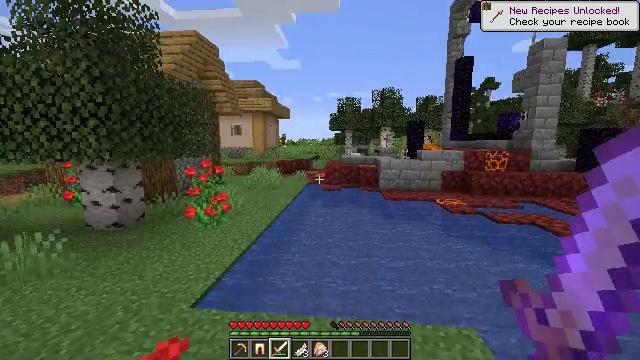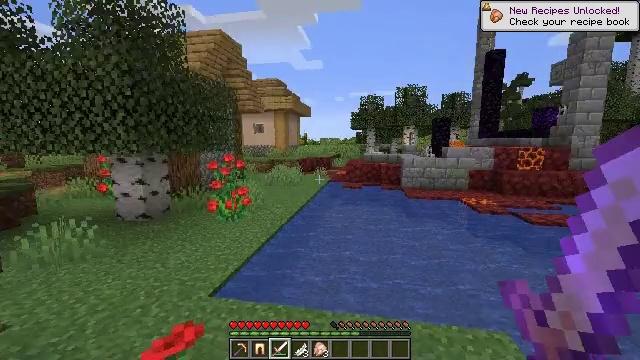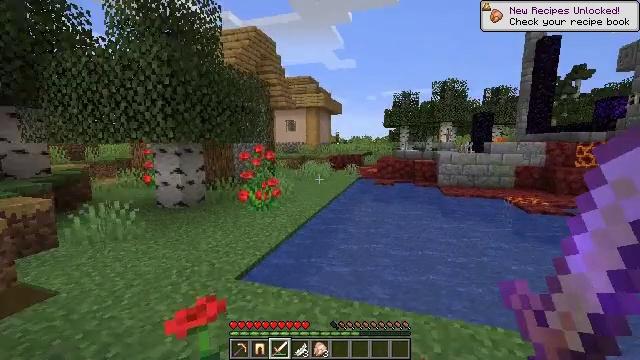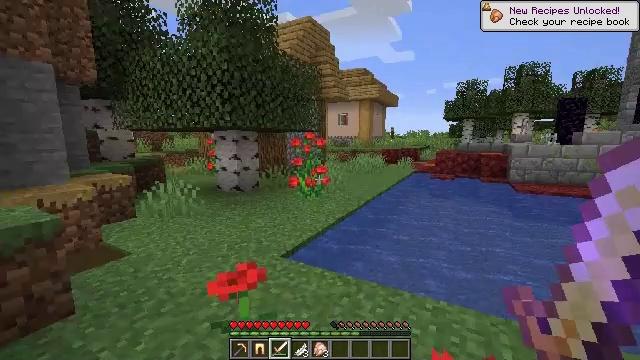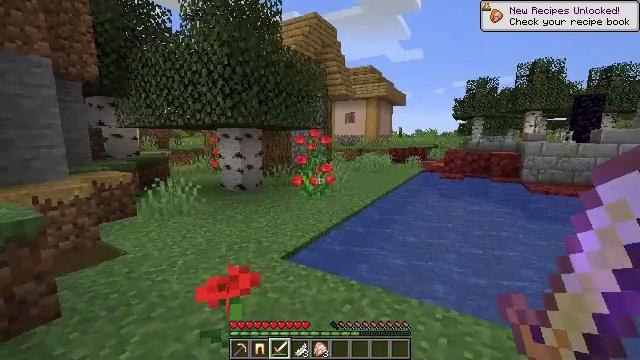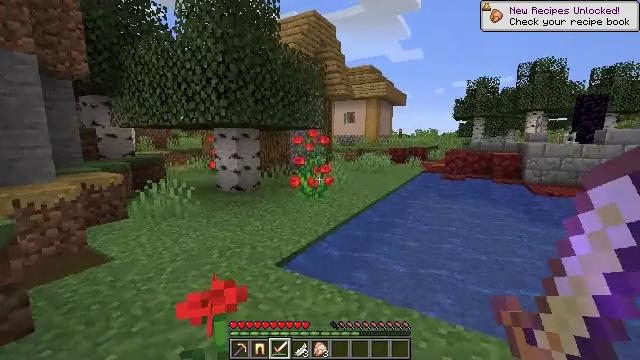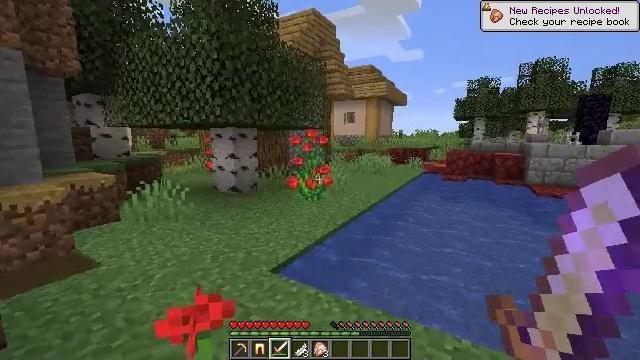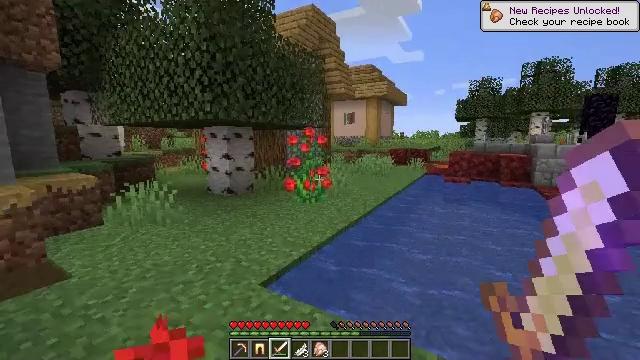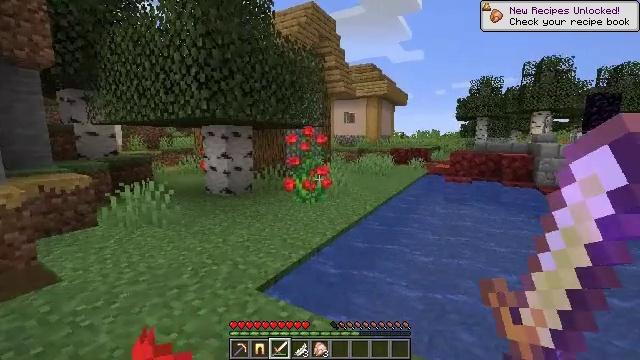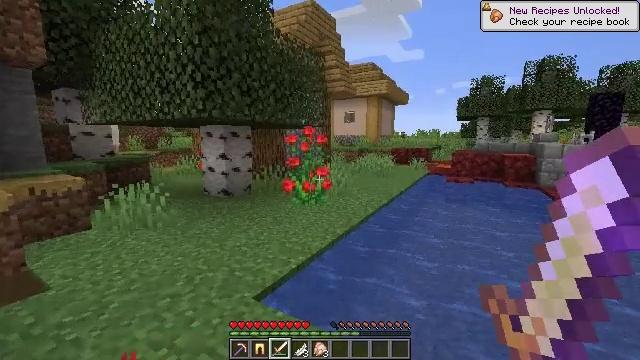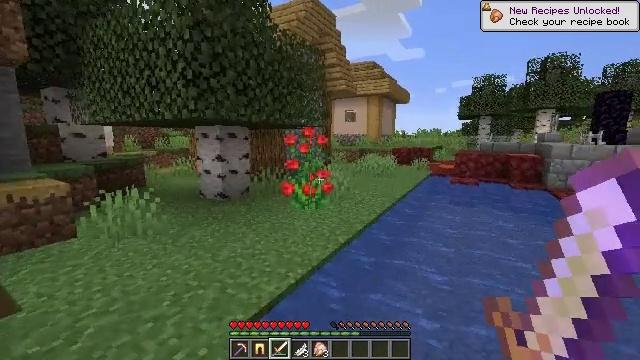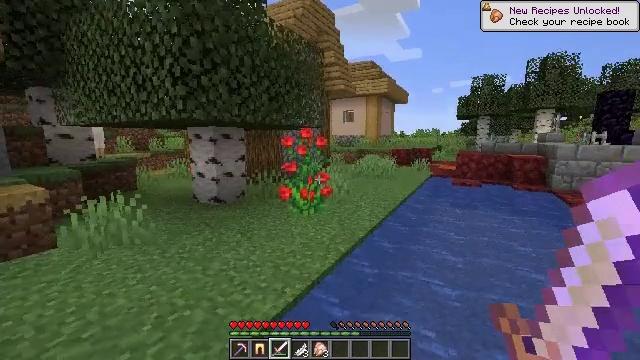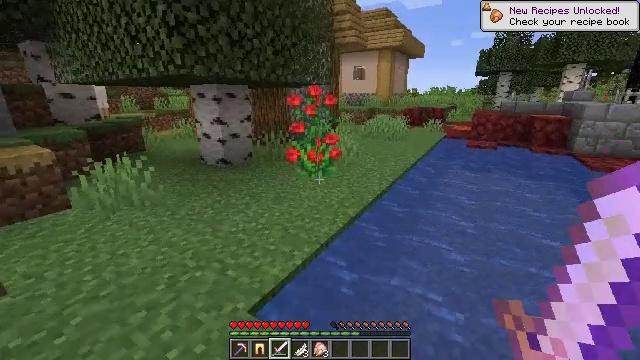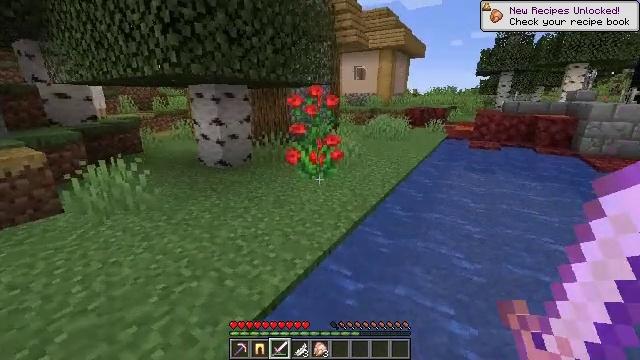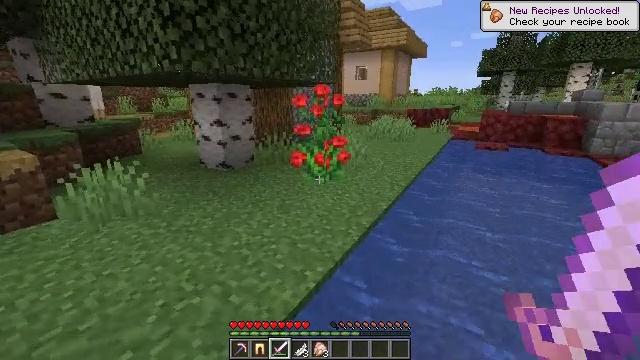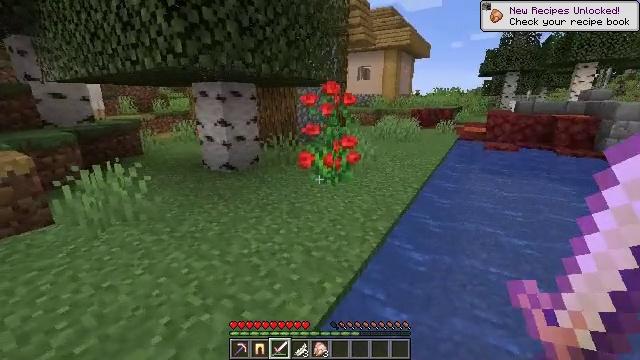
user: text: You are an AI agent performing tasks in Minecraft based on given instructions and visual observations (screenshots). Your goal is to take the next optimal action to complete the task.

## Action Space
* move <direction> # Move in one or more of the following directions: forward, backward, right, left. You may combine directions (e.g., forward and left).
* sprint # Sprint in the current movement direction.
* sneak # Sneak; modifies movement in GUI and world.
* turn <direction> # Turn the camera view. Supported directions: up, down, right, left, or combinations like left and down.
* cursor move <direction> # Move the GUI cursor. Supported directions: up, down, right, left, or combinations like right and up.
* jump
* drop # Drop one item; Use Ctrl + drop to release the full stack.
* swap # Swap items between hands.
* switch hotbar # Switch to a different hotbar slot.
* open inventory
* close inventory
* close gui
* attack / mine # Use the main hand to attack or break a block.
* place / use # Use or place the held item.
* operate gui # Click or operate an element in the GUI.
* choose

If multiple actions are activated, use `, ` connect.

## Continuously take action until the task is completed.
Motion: motion action
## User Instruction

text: Break the grass path to collect materials.
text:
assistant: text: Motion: move forward, turn left
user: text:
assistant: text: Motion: move forward, turn left
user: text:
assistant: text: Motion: move forward, turn left
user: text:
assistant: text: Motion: move forward, turn left
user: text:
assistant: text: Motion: move forward
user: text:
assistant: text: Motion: move forward
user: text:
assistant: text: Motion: move forward
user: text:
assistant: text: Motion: move forward
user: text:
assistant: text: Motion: move forward
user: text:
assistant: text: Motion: move forward
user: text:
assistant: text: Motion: move forward
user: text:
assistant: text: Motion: move forward, turn left and down
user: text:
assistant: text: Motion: move forward and move left
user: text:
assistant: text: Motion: move forward and move left
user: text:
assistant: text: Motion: move forward and move left
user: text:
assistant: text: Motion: move forward and move left
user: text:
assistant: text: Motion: move forward and move left
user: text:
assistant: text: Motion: move forward and move left
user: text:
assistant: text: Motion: move forward and move left, turn right and up
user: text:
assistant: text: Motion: move forward, turn right and up
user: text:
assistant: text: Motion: move forward, turn right and up
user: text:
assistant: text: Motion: move forward
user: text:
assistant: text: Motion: move forward
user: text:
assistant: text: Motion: move forward
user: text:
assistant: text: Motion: move forward
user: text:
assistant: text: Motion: move forward
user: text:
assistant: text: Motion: move forward
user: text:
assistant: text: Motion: move forward
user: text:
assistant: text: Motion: move forward, turn right
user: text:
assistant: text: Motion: move forward